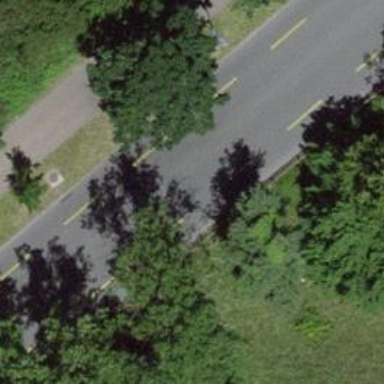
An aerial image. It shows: Tertiary road with asphalt surface and separate cycle lane.